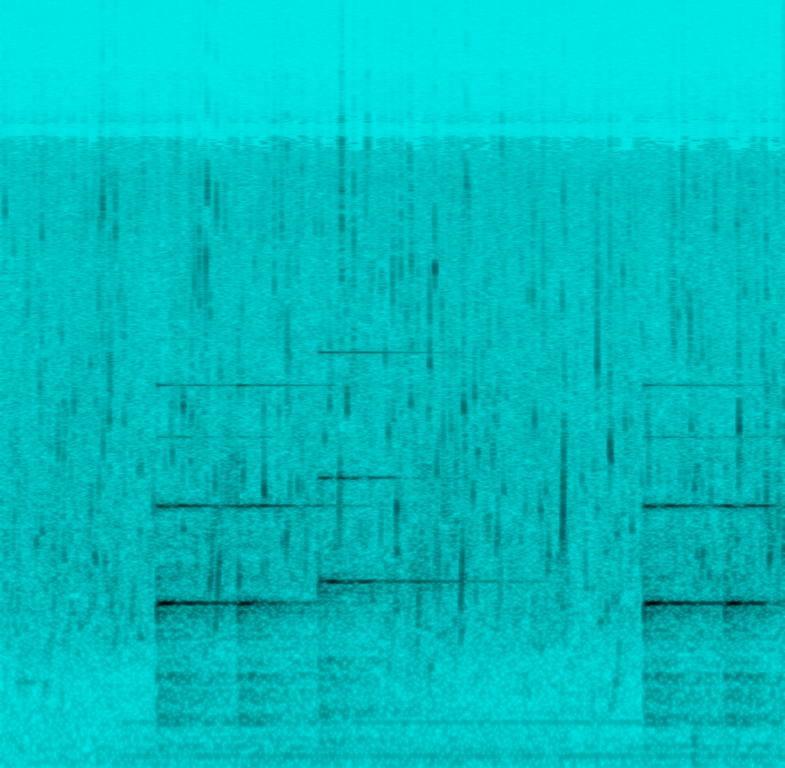
The low quality recording features a music box bell melody playing over soft water flowing sound effects. It sounds like a lullaby - relaxing and calming. The recording is also noisy and in mono.